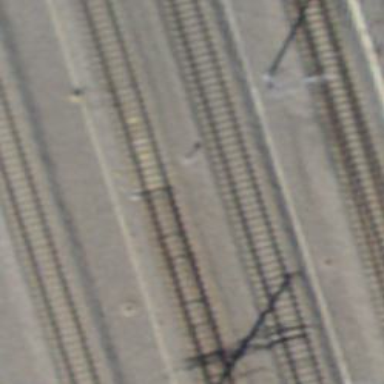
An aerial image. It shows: Railway switch.